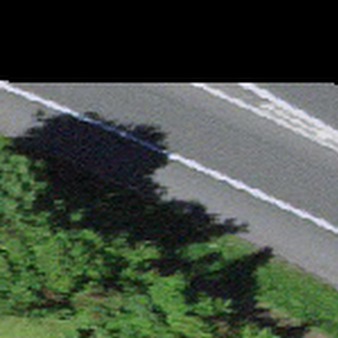
Label: other